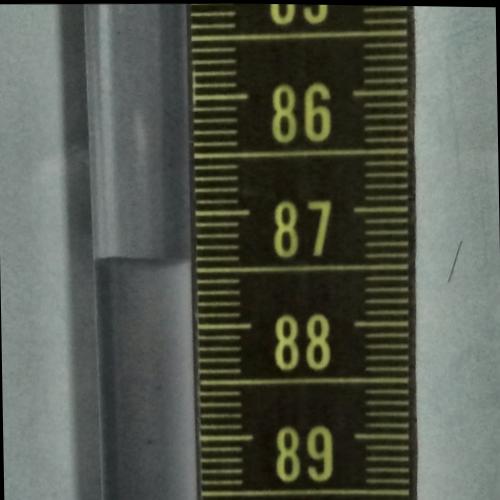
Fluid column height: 87.4 cm